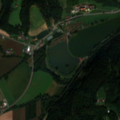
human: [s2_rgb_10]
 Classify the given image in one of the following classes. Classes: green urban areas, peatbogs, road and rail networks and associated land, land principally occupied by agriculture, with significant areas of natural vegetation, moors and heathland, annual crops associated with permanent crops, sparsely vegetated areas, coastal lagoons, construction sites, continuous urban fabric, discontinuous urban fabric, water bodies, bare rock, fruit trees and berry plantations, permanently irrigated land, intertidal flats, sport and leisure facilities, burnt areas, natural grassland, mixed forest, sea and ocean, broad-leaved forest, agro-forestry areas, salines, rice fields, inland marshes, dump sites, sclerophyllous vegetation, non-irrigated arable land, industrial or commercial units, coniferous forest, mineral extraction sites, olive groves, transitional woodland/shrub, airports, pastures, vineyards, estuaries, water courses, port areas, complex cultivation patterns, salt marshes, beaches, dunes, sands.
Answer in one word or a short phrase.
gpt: discontinuous urban fabric, non-irrigated arable land, pastures, broad-leaved forest, mixed forest, water bodies